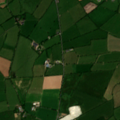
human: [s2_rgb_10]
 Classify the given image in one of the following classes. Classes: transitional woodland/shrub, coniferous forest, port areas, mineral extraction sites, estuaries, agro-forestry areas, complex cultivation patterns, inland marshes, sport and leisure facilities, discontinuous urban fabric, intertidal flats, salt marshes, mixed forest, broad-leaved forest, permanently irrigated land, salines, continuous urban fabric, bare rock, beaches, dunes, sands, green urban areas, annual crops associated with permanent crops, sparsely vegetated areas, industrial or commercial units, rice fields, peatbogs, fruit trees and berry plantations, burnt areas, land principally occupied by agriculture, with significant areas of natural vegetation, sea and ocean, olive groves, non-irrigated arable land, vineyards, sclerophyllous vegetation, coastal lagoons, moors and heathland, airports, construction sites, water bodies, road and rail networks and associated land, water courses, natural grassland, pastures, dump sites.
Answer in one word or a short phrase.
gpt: non-irrigated arable land, pastures